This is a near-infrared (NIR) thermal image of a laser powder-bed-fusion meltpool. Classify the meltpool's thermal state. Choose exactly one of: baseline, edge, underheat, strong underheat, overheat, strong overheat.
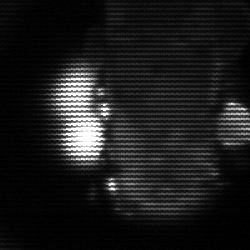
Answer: strong underheat